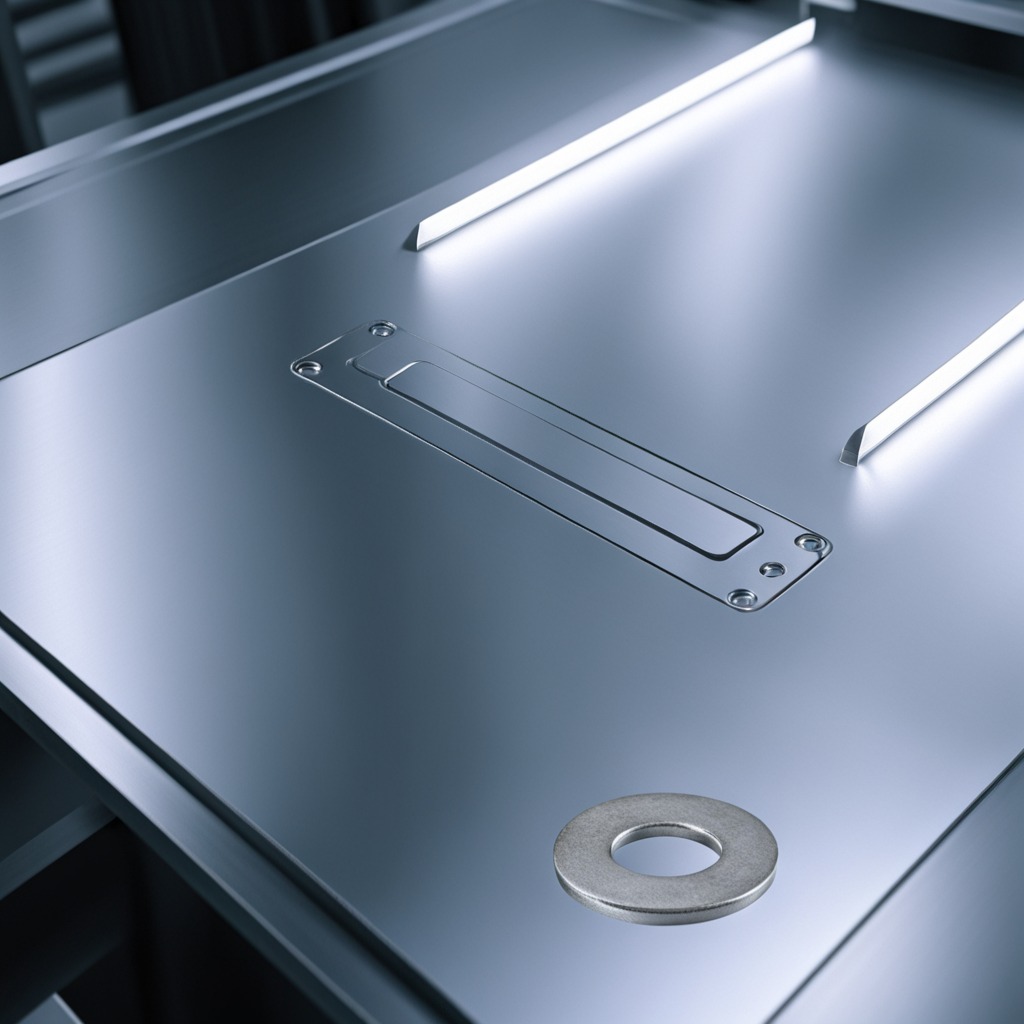
A flat metal washer is lying on the metal table in a machine shop under fluorescent lights.